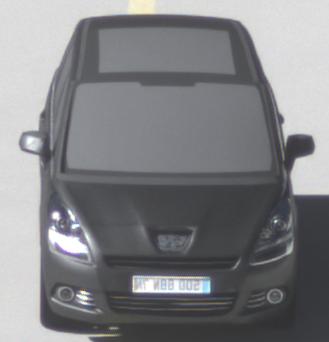
Make: Peugeot
Model: 5008 120 VTi
Detailed model: 5008 (I) Van
Model produced from: 2009/10
Model produced until: 2011/07
Doors: 5
Color: gray
Road condition: dry road
Daytime: midday
Contrast: high contrast